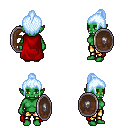
a pixel art fantasy rpg character, female body template, orc, green skin, red cape, gold greaves, white cyan short topknot hairstyle, shield, four views (front, back, left, right), 2x2 character sprite sheet, small pixel art, hard edges, no anti-aliasing